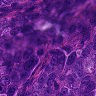
Metastatic tissue present: yes